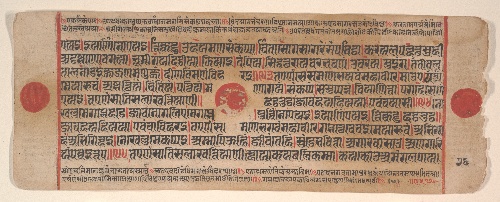
Artist: Bhadrabahu
Artist bio: Indian, died ca. 356 BCE
Date: 15th century
Object type: Folio
Classification: Paintings
Medium: Ink, opaque watercolor, and gold on paper
Culture: India (Gujarat)
Dimensions: (Average size .1–.71): 4 1/2 x 11 3/8 in. (11.4 x 28.9 cm)
Department: Asian Art
Credit line: Bequest of Cora Timken Burnett, 1956
Accession year: 1957
Repository: Metropolitan Museum of Art, New York, NY